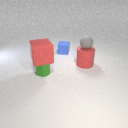
large red rubber cylinder to the right of small blue rubber cube